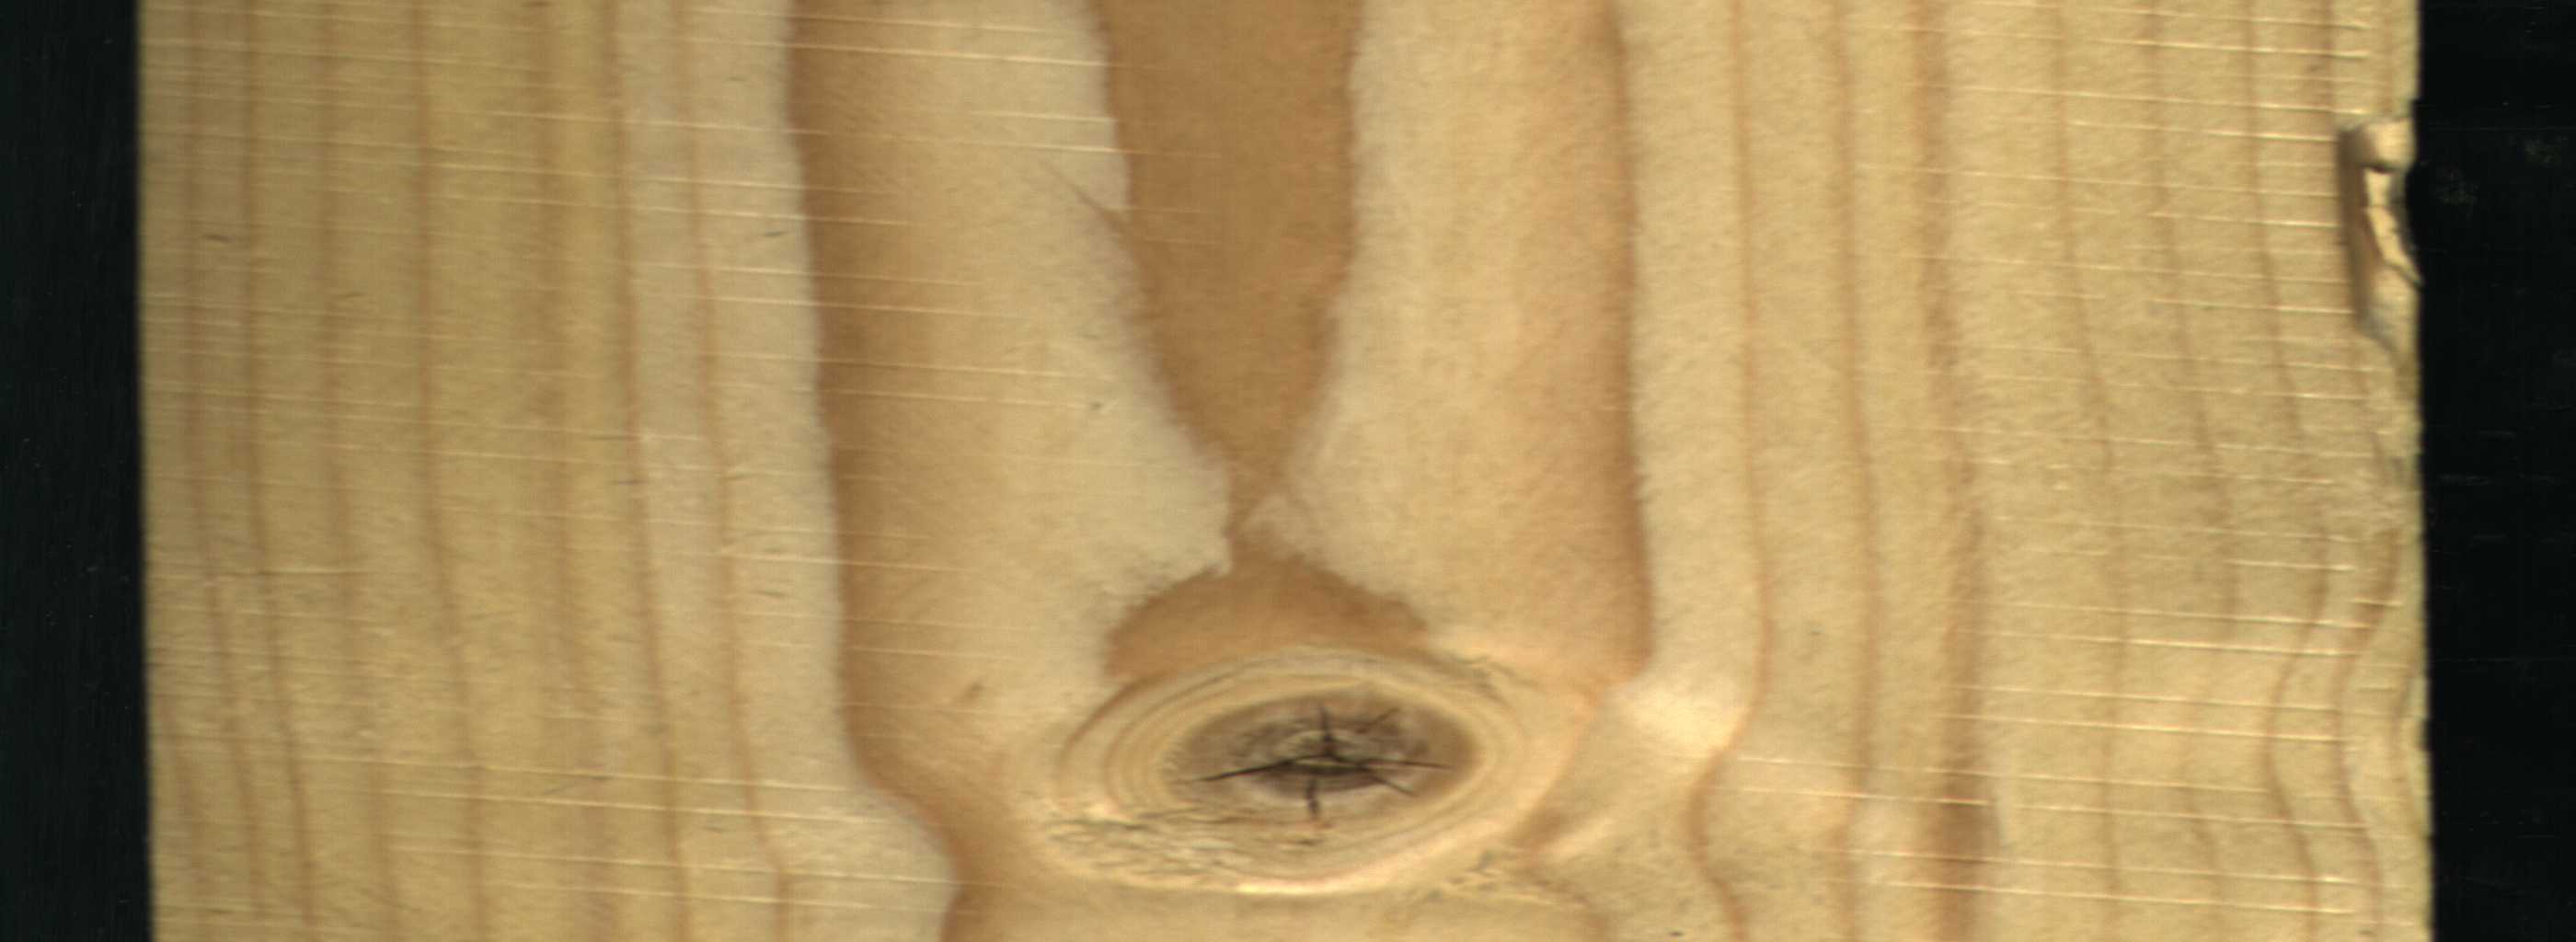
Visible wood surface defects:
knot_with_crack